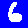
Digit: 6